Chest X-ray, PA view. Patient: 53 years old, sex F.
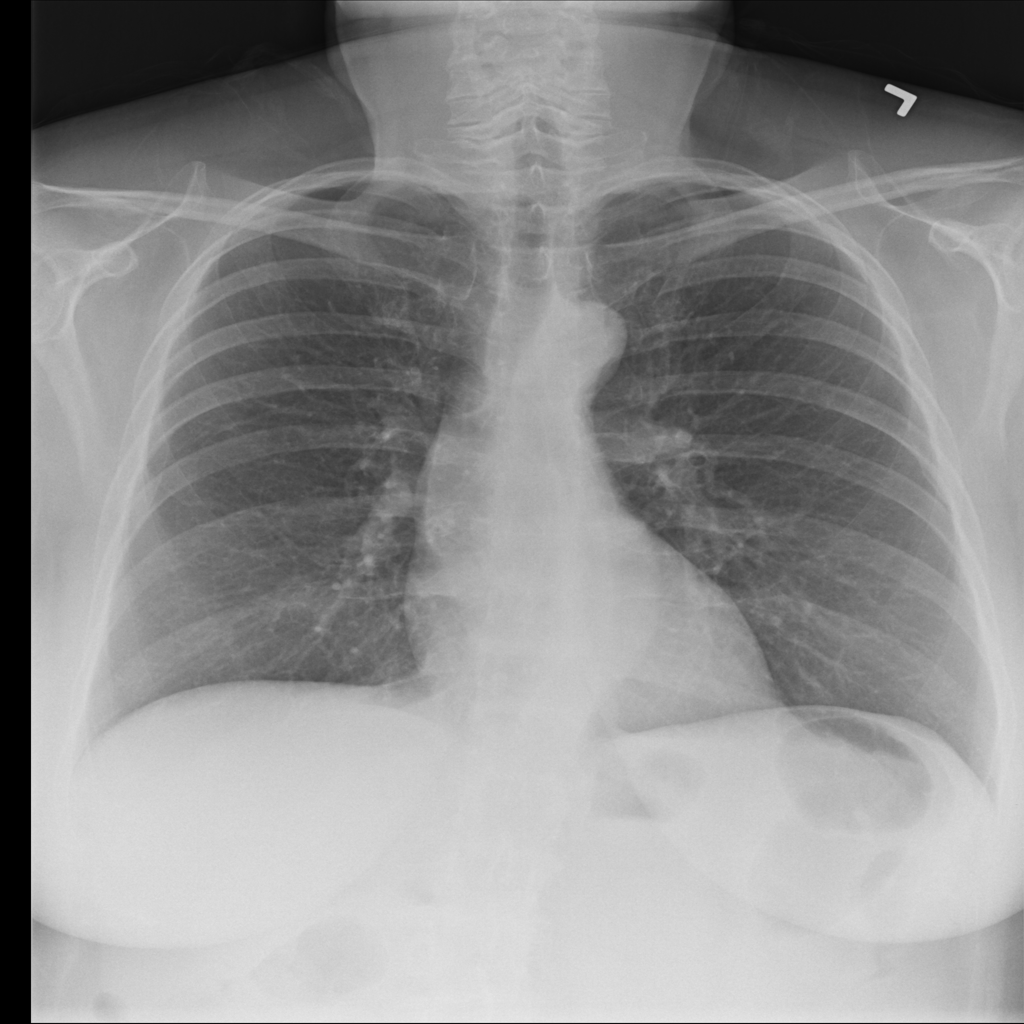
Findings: No Finding